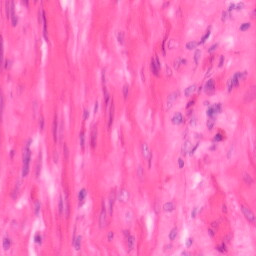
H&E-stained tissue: Colon